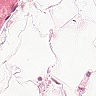
Metastatic tissue present: no